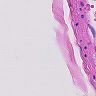
Metastatic tissue present: no